Question: I trying to learn MVC, but while I try search customers purchased products I can't write with Entity Framework. I can search with MS SQL query, but I can't convert to Entity Framework.My codes;
Controller:
'''
public ActionResult Orders()
{
Customer c = db.Customers.Find(Session["UserID"]);
List<Order> userorders= db.Orders.Where(x => x.CustomerID == c.ID).ToList();
List<OrderProduct> orderproducts = db.OrderProducts.Where(x => x.OrderID = userorders.ID); //This code not work
return View();
}
'''
Database:

I try to convert this MS SQL code to Entity Framework;
'''
"select ID from Products where ID IN (select ProductID from OrderProduct where OrderID IN (select ID from Orders where CustomerID = 1))"
'''
If you can convert this MS SQL code to Entity Framework thats enough for me.
Thanks for anyone help and so sorry my bad English.
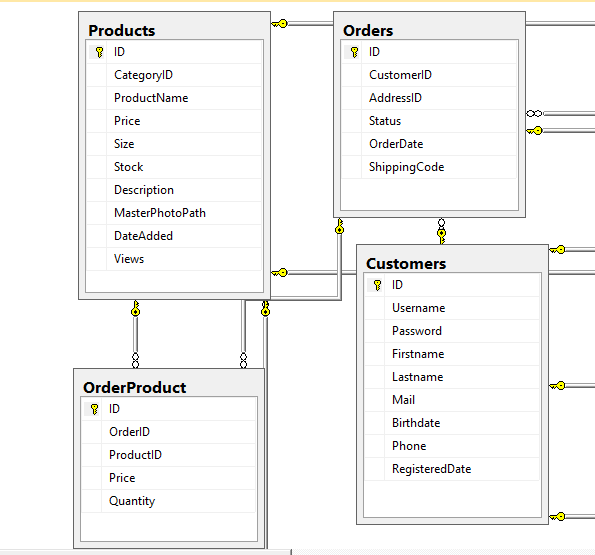
Answer: thanks for help but this is only orderproduct list. I need order list. I try this code (I edited JanneP's code. Thanks so much JanneP):
'''
List<Product> products = (from co in db.Customers
join o in db.Orders on co.ID equals o.CustomerID
join op in db.OrderProducts on o.ID equals op.OrderID
join p in db.Products on op.ProductID equals p.ID
where co.ID == c.ID
select p).ToList();
'''
This code find one customers ordered products. And it works.
Thanks everyone for help.